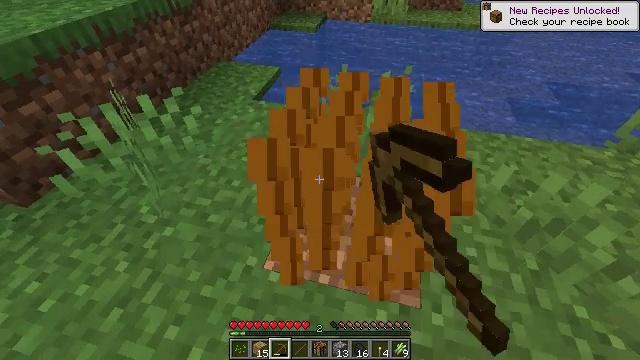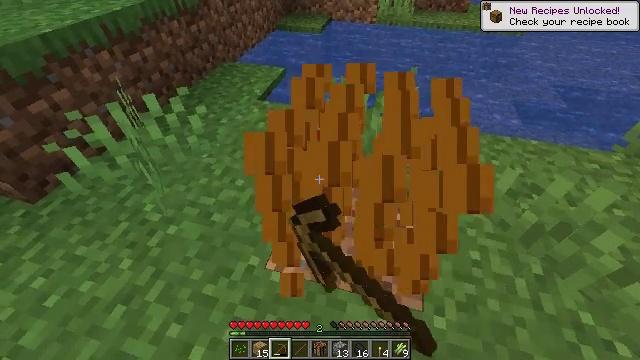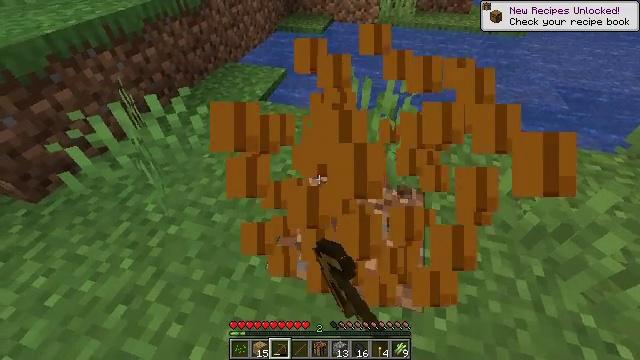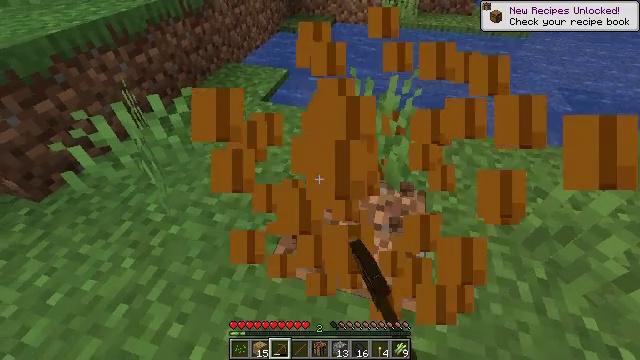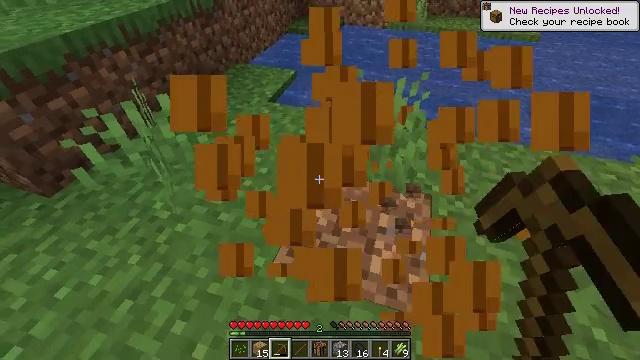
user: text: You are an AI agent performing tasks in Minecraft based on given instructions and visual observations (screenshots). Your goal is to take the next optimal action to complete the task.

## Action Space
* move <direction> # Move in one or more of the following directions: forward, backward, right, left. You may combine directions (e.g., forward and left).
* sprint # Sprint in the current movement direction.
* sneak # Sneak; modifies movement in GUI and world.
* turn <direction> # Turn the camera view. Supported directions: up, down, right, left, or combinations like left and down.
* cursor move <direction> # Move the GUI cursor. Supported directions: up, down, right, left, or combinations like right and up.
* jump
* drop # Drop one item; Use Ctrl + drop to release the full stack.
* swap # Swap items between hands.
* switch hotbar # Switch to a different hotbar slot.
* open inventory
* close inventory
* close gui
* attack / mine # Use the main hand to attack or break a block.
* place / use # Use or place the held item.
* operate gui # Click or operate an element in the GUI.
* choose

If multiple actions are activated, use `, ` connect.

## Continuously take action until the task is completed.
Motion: motion action
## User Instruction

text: Harvest a pumpkin from the field.
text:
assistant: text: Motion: turn left, attack / mine
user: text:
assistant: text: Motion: attack / mine
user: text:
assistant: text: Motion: attack / mine
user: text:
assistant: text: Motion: turn left, attack / mine
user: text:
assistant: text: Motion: attack / mine